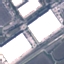
Land use / land cover class: Industrial